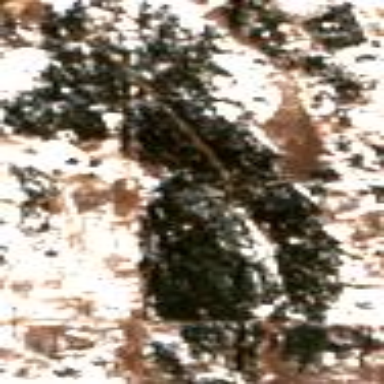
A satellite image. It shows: Evergreen woodland with needle-leaved trees.